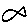
Label: fish